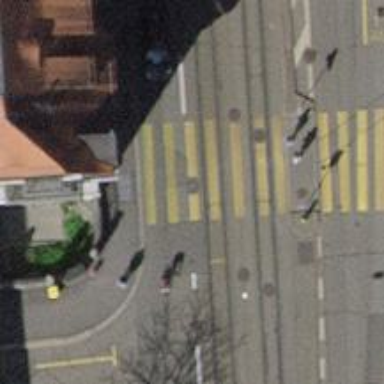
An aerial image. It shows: Uncontrolled zebra crossing with zebra markings.